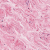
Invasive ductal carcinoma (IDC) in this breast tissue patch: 0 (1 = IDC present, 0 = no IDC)